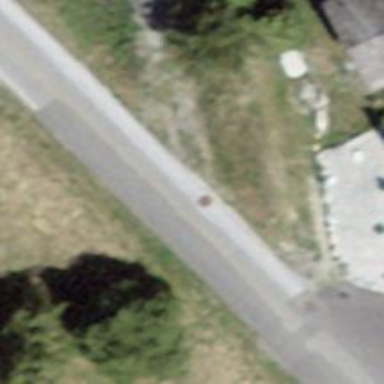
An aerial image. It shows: Unclassified road with asphalt surface.